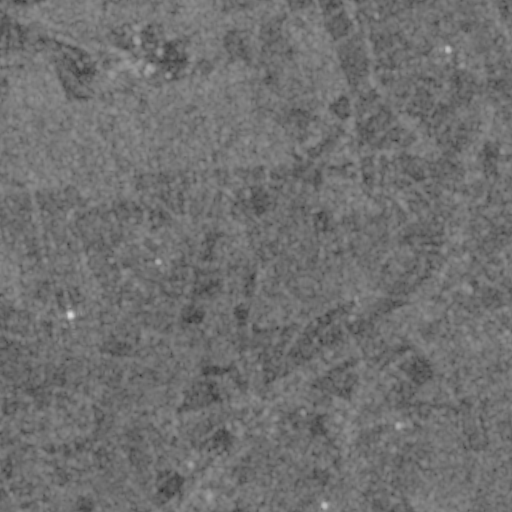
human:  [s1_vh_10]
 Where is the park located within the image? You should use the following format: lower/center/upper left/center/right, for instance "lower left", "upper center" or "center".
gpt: The park is located in the upper right of the image.
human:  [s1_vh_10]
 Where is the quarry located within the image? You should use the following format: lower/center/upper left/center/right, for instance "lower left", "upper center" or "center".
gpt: The quarry is located in the upper left of the image.
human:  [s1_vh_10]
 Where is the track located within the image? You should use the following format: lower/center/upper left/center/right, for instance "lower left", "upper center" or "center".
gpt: There is no track in the image.

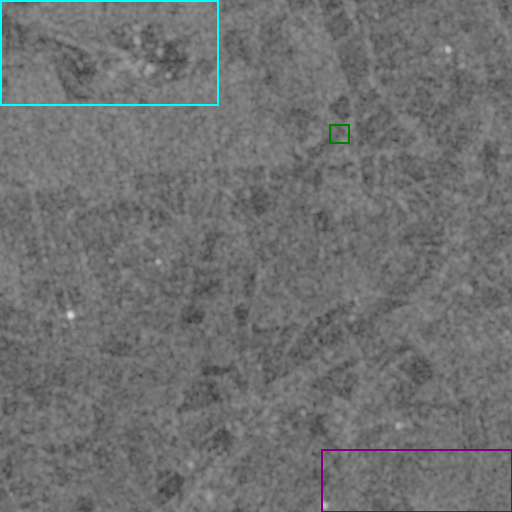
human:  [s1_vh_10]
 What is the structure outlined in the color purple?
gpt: The structure outlined in purple is a crop field.
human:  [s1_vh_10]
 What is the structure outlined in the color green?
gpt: The structure outlined in green is a park.
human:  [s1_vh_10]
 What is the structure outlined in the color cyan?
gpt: The structure outlined in cyan is a quarry.
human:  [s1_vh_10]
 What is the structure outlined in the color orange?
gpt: There is no orange outline.